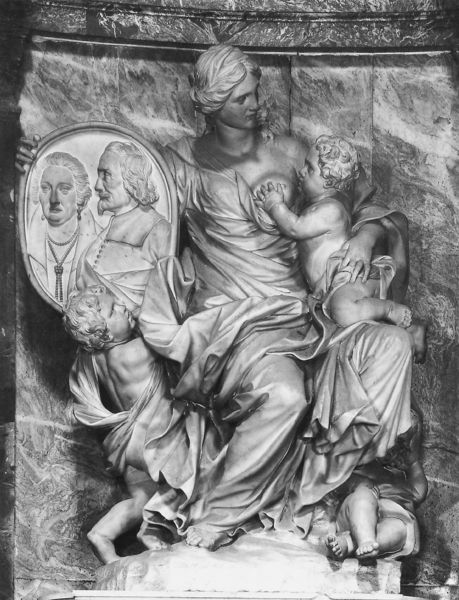
Titel: Denkmal für Orazio Falconieri und Ottavia Sacchetti
Künstler: Domenico Guidi
Standort: Rom, S. Giovanni dei Fiorentini (EU - I - Latium)
Schlagwörter: mann, ausschnitt, brust, busen, frau, marmor, bart, barock, falten, bild, gewand, kind, paar, kinder, oval, statue, beine, kette, tafel, zwei männer, foto, doppelportrait, nische, jesus, blickkontakt, maria, putti, stifter, clipeus, portrtait